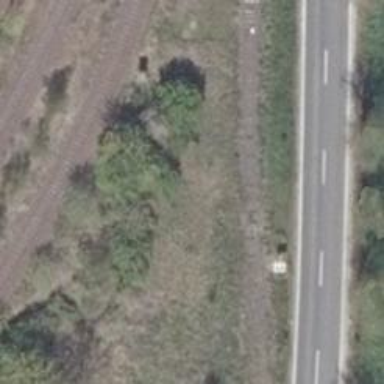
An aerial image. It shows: Preserved railway yard with rail tracks.